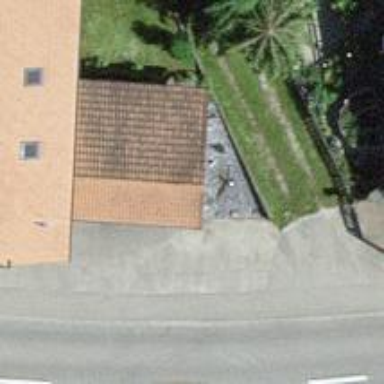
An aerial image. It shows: View of roof of building.